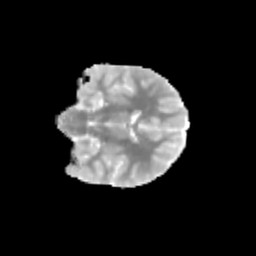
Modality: MD
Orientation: coronal
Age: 12
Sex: female
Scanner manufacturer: siemens
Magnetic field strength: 3 T
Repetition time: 3.8 s
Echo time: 0.07 s